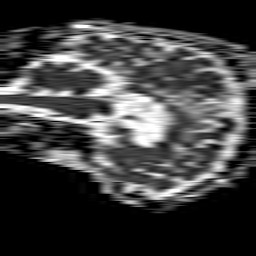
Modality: ADC
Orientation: sagittal
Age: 85
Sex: male
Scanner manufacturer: philips
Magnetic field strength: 1.5 T
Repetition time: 4.6 s
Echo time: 0.08942 s